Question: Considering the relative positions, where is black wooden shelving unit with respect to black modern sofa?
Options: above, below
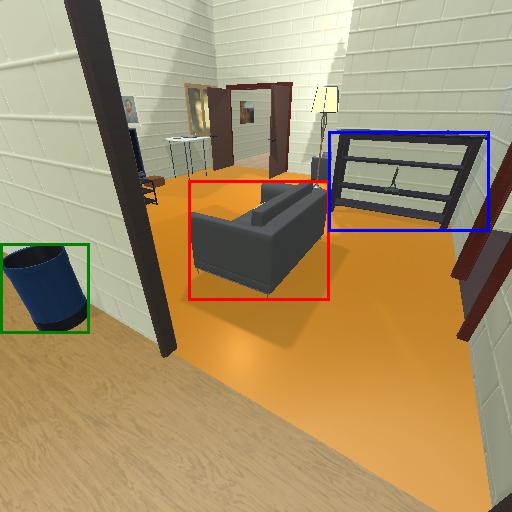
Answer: above